Question: I am having a problem with all the (portable, mountable, etc. ..) versions of Pharo (2.0).
I have a PC with Windows 8.1 (Desktop x64) and when trying to open Pharo I get the menu parameters to run it (see picture).
This is the portable version of Pharo who is in a Dropbox folder, and open the same exe from another PC (notebook) and runs well.
Pharo open right from the "sh" in Ubuntu, in this machine (desktop x64) and the notebook.
The problem persists if I download new / clean versions via Web of Pharo.

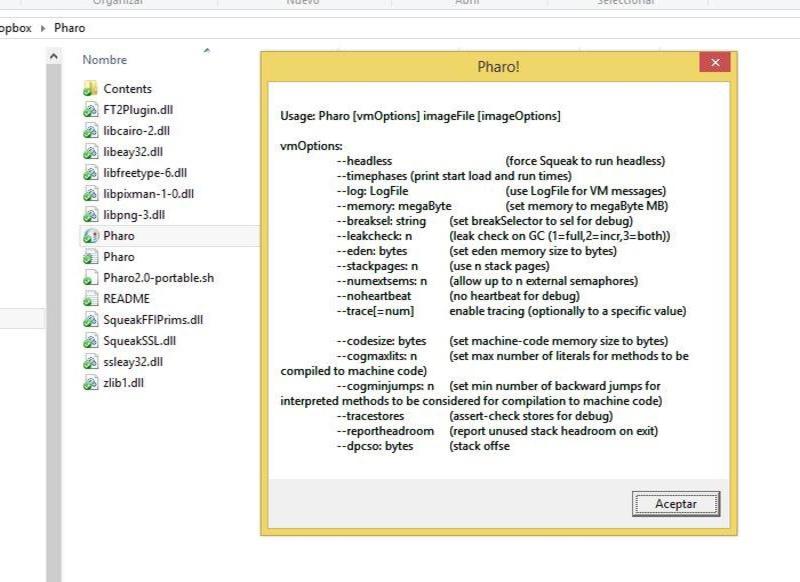
Answer: On the machine who I use Pharo (Notebook with Windows 7) is in the Dropbox folder (C:/Users/MyUser/Dropbox/Pharo). And it is the same directory as the desktop PC (Windows 8.1).
But I think I found what the problem is. When Pharo opened from the desktop (C:/Users/MyUser/Desktop/Pharo) did not walk, but when I ran from disk (C:/Pharo) .
After I opened it from another disk folder (C:/AnyFolder/Pharo) and also worked.
But I went back to put it in user folder and didnt works (C:/Users/MyUser/Documents).
So .
The userfolder in my PC has a tilde (ascento is Spanish) because it is a Spanish name.
I affirm that this is the problem because I created a folder with accent on the disk (C:/folder/Pharo) and did not work.
And the problem has no solution but to change the name of the user folder. And is a little hard work.
Thank you.